Question: I am trying to carry out interpolation of function using the Interpolations.jl and Dierckx.jl packages in Julia. The doc of Interpolations.jl is as following:
<URL>
And for Dierckx.jl:
<URL>
So I tried to experiment the interpolation using different functions, for example:
A simple code:
'''
using Interpolations
xs = 0:5
f(x) = x^2 * abs(sin(3*x) + cos(x))
ys = f.(xs)
f_int = interpolate(ys, BSpline(Quadratic(Line(OnCell()))))
println("f(3.2) = ", f(3.2))
println("f_int(3.2) = ", f_int(3.2))
'''
Quadratic interpolation is supposed to be quite accurate, however the result is as following:
'''
f(3.2) = 12.007644743861604
f_int(3.2) = 2.973832923722435
'''
So what have I misunderstood about the functionality of Interpolations.jl? The 'interpolate' function in Interpolations.jl does not accept the array 'xs' as argument but only 'ys', so I think it maybe due to my "incorrect" choice of 'xs'?
Then I switched to Dierckx.jl, which accept both 'xs' and 'ys' in the functions 'Spline1D' and 'Spline2D'. It seemed to me 'Spline1D' worked fine in the example as above, as I switched the line of the function interpolation to:
'''
f_int = Spline1D(xs, ys)
'''
Nevertheless, when I experimented with 2D, problems arose again:
'''
using Dierckx
xs = 1:5
ys = 1:8
g = Float64[(3x + y ^ 2) * abs(sin(x) + cos(y)) for x in xs, y in ys]
f(x) = (3x + y ^ 2) * abs(sin(x) + cos(y))
f_int = Spline2D(xs, ys, g)
println("f(3.2, 3.2) = ", f(3.2, 3.2))
println("f_int(3.2, 3.2) = ", f_int(3.2, 3.2))
'''
The result:
'''
f(3.2, 3.2) = -0.6316251447925815
f_int(3.2, 3.2) = 20.578758429637535
'''
So again, what's wrong with the code above? What have I misunderstood about the functionalities of these packages?
[Edit]
I tried to plot a contour to compare the interpolated 2D function produced by Interpolations.jl and the actual contour of the function, and this gives rise to the following result:
'''
using Interpolations
using Plots
gr()
xs = 1:0.5:5
ys = 1:0.5:8
g = Float64[(3x + y ^ 2) for x in xs, y in ys]
f(x, y) = (3x + y ^ 2)
g_int = interpolate(g, BSpline(Quadratic(Line(OnCell()))))
gs_int = scale(g_int, xs, ys)
xc = 1:0.1:5
yc = 1:0.1:5
println("gs_int(3.2, 3.2) = ", gs_int(3.2, 3.2))
println("f(3.2, 3.2) = ", f(3.2, 3.2))
p1 = contour(xs, ys, gs_int(xs, ys), fill=true)
p2 = contour(xc, yc, f, fill=true)
plot(p1, p2)
'''

There doesn't seem to be problems with the interpolated function for now by randomly choosing some values of (x, y), but why does the contour plot of the interpolated function look so distorted?
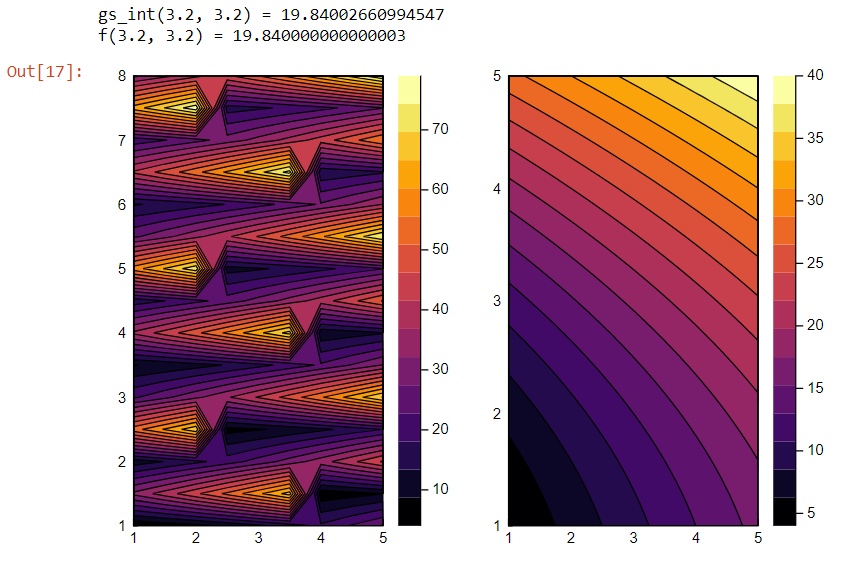
Answer: Let me focus on your attempt using Interpolations.jl, since it is a pure-Julia solution.
As you have anticipated, you need to scale the underlying grid appropriately. This is as simple as one extra function call (see <URL>:
'''
using Interpolations
xs = 0:5
f(x) = x^2 * abs(sin(3*x) + cos(x))
ys = f.(xs)
f_int = interpolate(ys, BSpline(Quadratic(Line(OnGrid()))))
sf_int = scale(f_int, xs) # new: scale the interpolation to the correct x-grid
println("f(3.2) = ", f(3.2))
println("f_int(3.2) = ", f_int(3.2))
println("sf_int(3.2) = ", sf_int(3.2)) # new: printing of the result
'''
With this change you'll get
'''
f(3.2) = 12.007644743861604
f_int(3.2) = 2.973832923722435
sf_int(3.2) = 7.353598413214446
'''
which is closer, but still pretty bad. However, the reason is simple: the input data doesn't suffice for a good interpolation. Let's visualize this. With the current input data we have the following situation:
<URL>
Now let us use a finer input data grid, 'xs = range(0,5,length=20)'. With this change we have
'''
f(3.2) = 12.007644743861604
f_int(3.2) = 0.6113243320846269
sf_int(3.2) = 12.002579991274903
'''
and graphically
<URL>
Clearly, the interpolation is now able to capture most characteristics of the underlying function.